Interaction volume radius: 10 \u00c5
Interaction volume height: 15 \u00c5
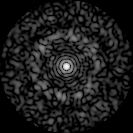
Disorder parameter: 0.8111